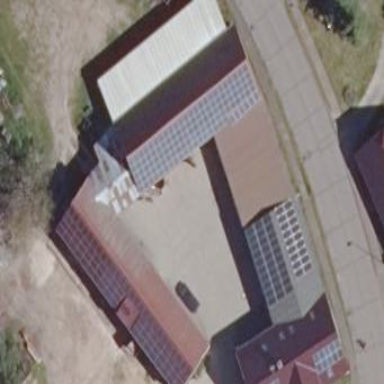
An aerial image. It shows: Building equipped with small solar photovoltaic panel for generating electricity.